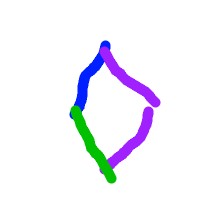
Shape: rhombus